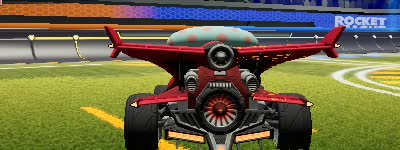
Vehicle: aftershock